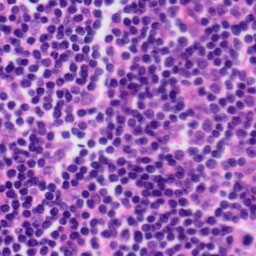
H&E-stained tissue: Tonsil